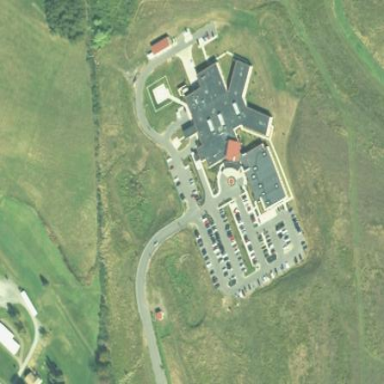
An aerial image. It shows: Hospital.